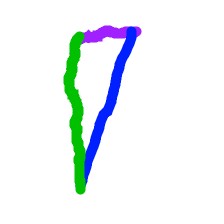
Shape: triangle